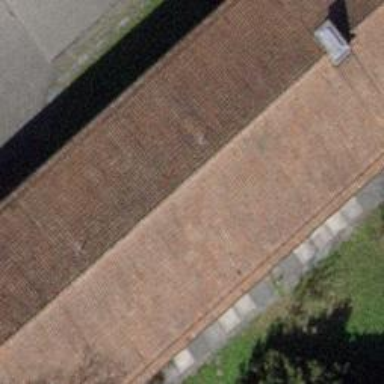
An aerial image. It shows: School building.